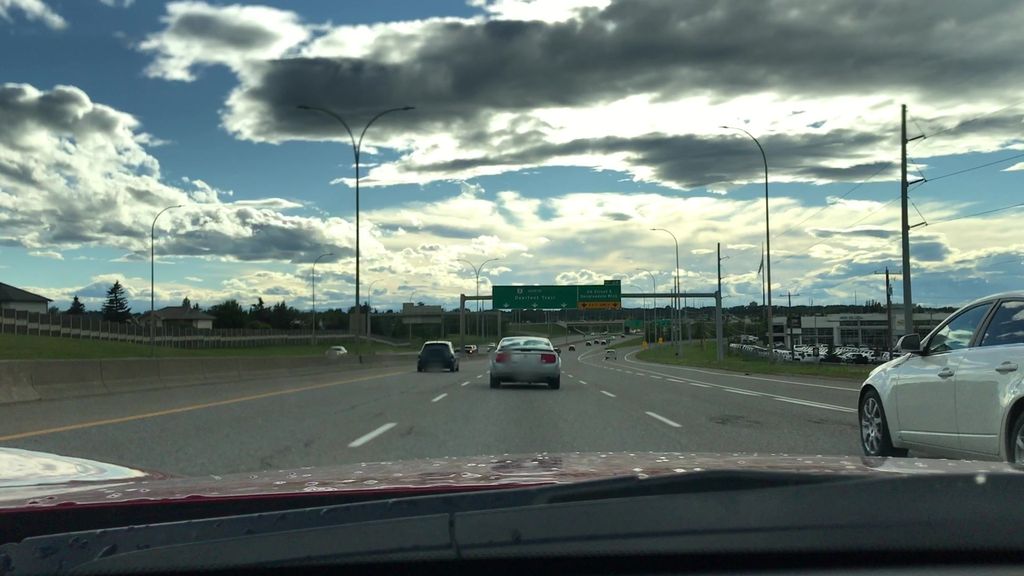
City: calgary